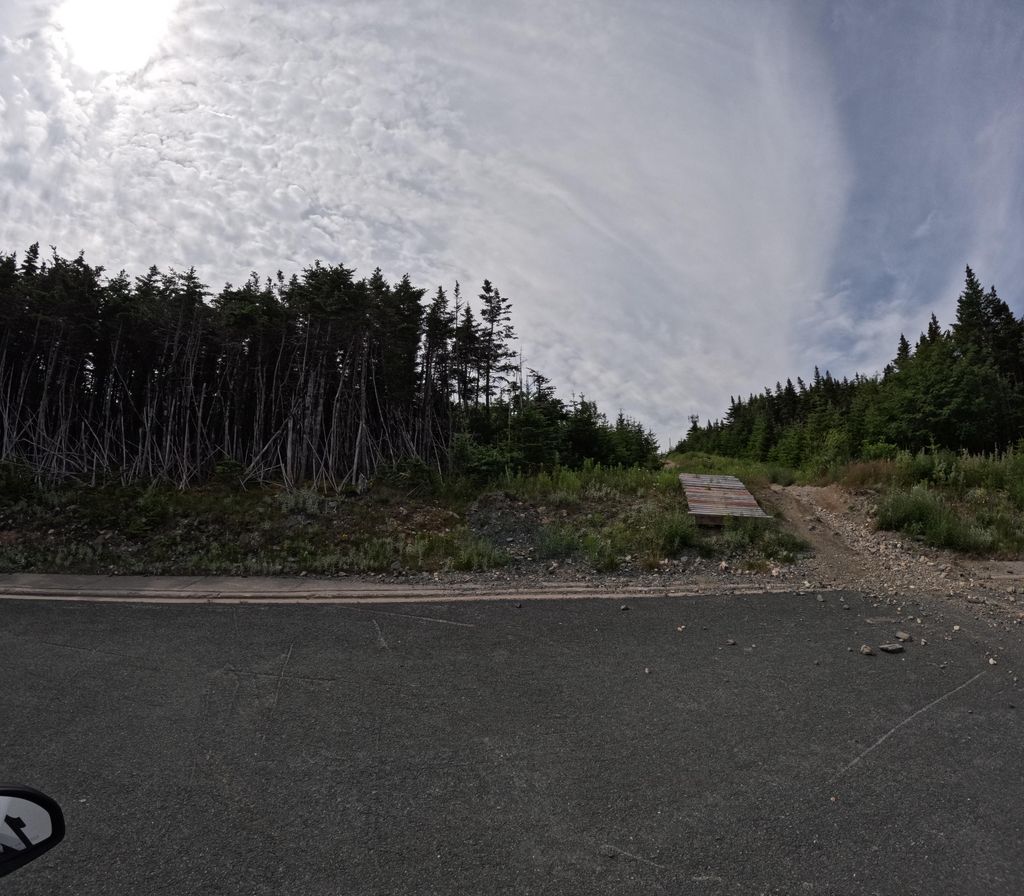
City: st_johns